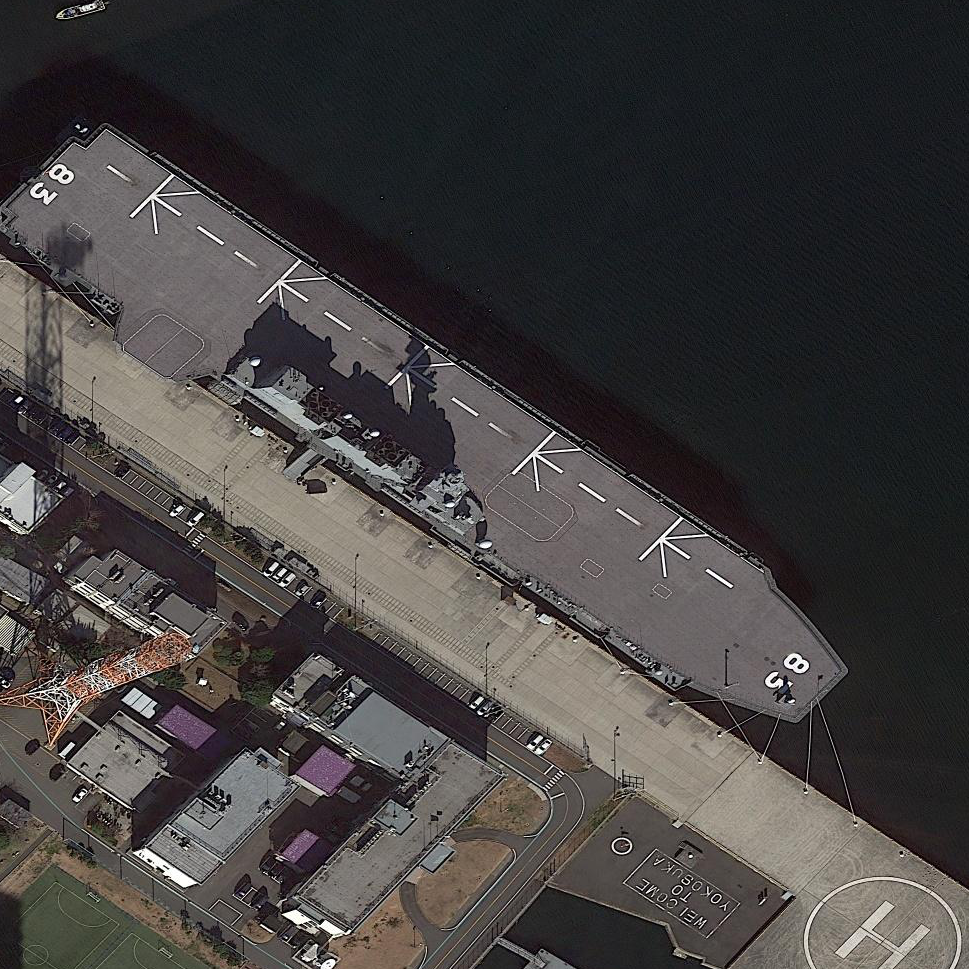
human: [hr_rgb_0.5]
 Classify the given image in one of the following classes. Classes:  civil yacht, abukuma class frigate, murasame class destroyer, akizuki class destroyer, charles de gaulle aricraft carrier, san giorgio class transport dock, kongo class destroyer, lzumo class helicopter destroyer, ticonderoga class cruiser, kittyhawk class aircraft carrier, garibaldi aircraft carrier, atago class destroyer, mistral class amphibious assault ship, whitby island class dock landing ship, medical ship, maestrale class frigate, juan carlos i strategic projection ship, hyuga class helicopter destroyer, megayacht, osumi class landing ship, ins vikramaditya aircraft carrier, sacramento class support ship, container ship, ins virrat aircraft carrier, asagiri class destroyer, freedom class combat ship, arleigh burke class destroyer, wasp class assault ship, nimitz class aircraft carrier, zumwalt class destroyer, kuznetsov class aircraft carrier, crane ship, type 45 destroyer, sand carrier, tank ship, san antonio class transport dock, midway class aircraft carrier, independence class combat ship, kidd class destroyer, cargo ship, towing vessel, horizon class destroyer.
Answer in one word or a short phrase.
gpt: Lzumo class helicopter destroyer